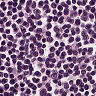
Metastatic tissue present: no